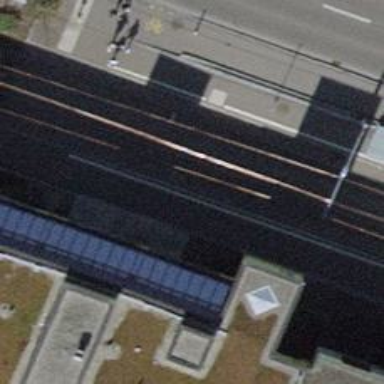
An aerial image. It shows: Tram stop for public transport.